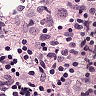
Metastatic tissue present: no